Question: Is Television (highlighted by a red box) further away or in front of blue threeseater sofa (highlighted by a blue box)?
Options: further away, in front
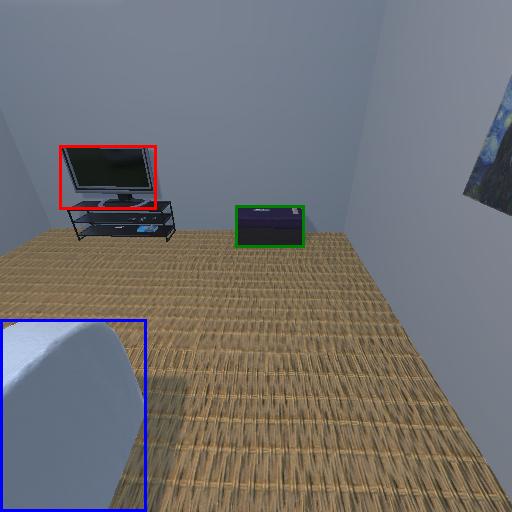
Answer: further away